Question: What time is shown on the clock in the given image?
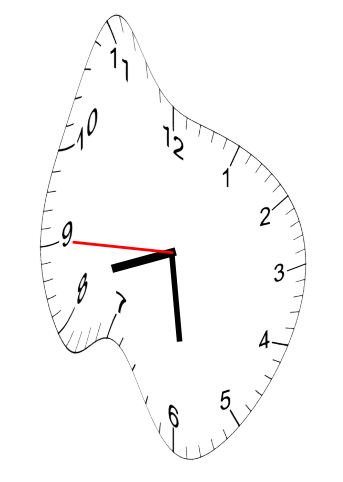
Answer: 08:28:45